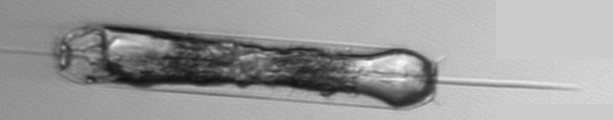
Label: Ditylum_brightwellii